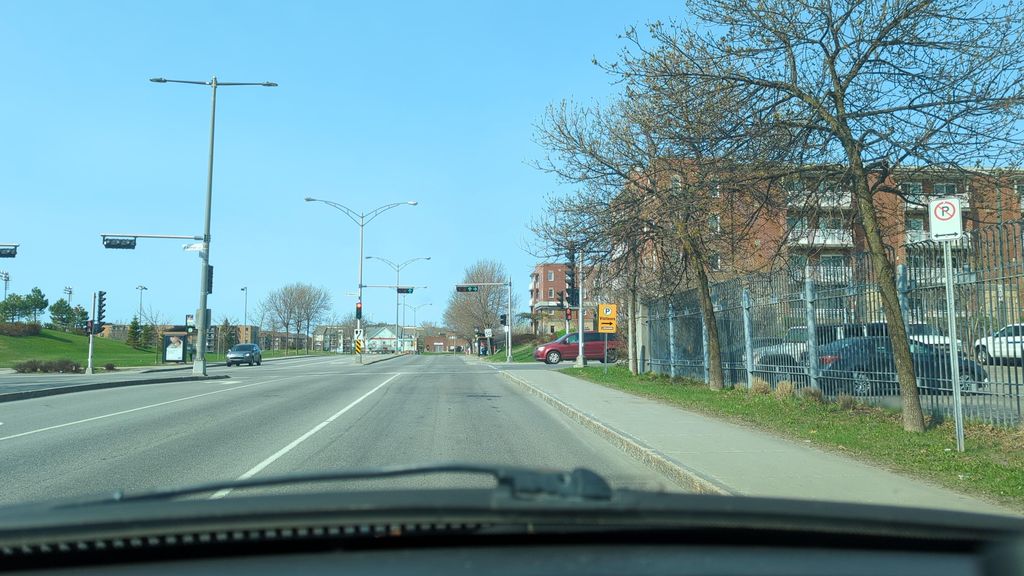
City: quebec_city